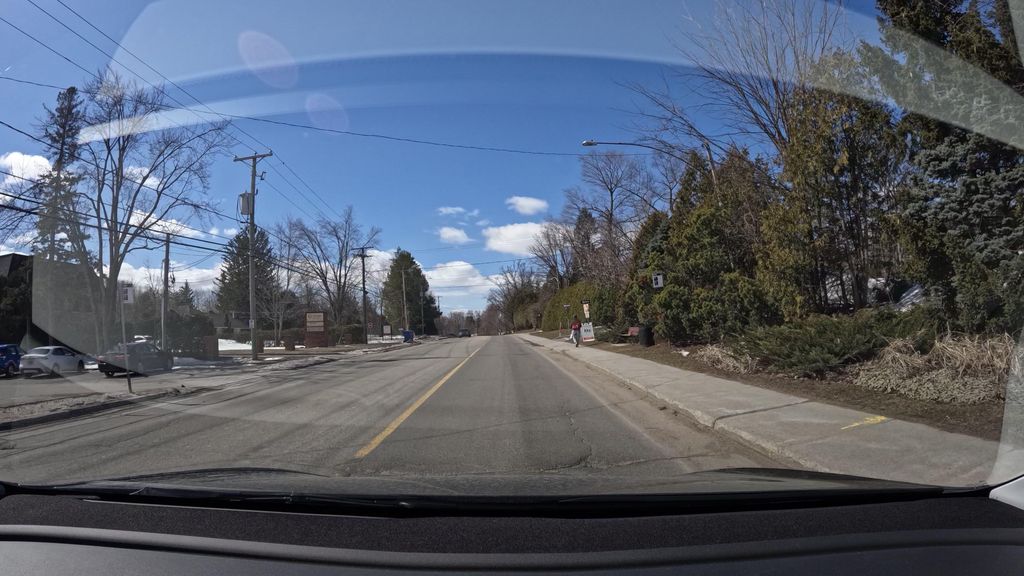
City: montreal